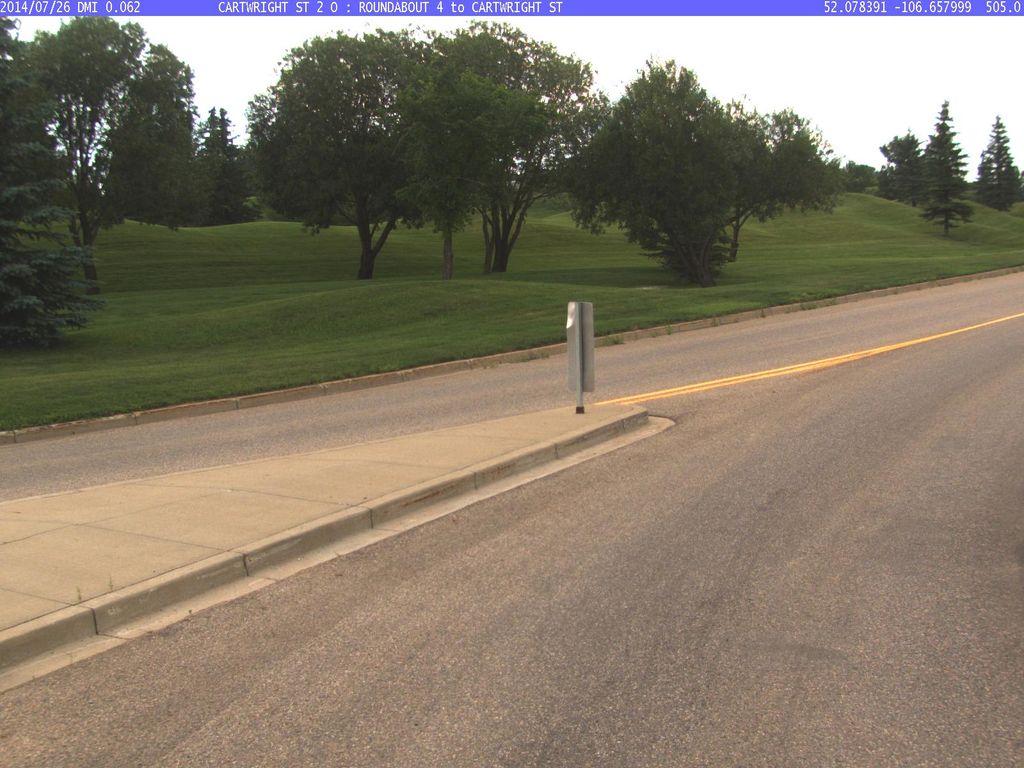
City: saskatoon